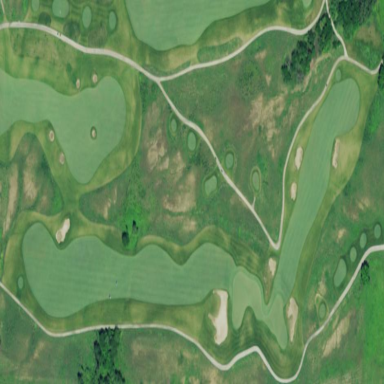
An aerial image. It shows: Golf rough area.